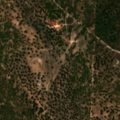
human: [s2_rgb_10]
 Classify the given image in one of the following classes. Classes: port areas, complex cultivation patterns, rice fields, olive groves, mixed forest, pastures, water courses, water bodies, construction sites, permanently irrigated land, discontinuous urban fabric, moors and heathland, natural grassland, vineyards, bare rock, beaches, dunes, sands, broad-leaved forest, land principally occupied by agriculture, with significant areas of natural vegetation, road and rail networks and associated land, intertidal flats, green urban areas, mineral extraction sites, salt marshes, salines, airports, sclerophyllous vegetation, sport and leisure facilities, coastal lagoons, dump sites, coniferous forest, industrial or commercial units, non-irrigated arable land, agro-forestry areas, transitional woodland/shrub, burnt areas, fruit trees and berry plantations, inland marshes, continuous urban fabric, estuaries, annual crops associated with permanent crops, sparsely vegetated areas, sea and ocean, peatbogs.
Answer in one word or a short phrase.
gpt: continuous urban fabric